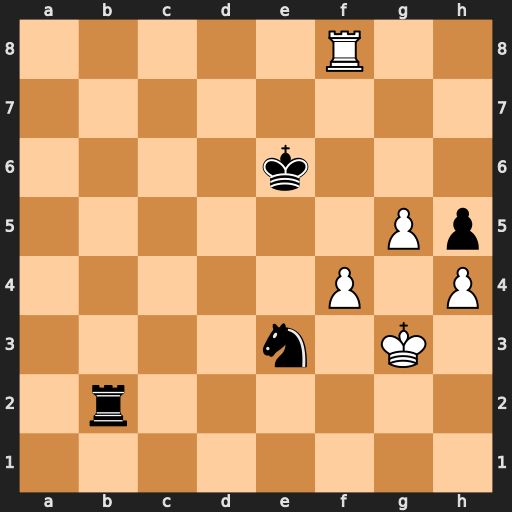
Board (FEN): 5R2/8/4k3/6Pp/5P1P/4n1K1/1r6/8
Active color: w
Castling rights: -
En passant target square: -
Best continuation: Re8+ Kf7 Rxe3